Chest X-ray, AP view. Patient: 72 years old, sex M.
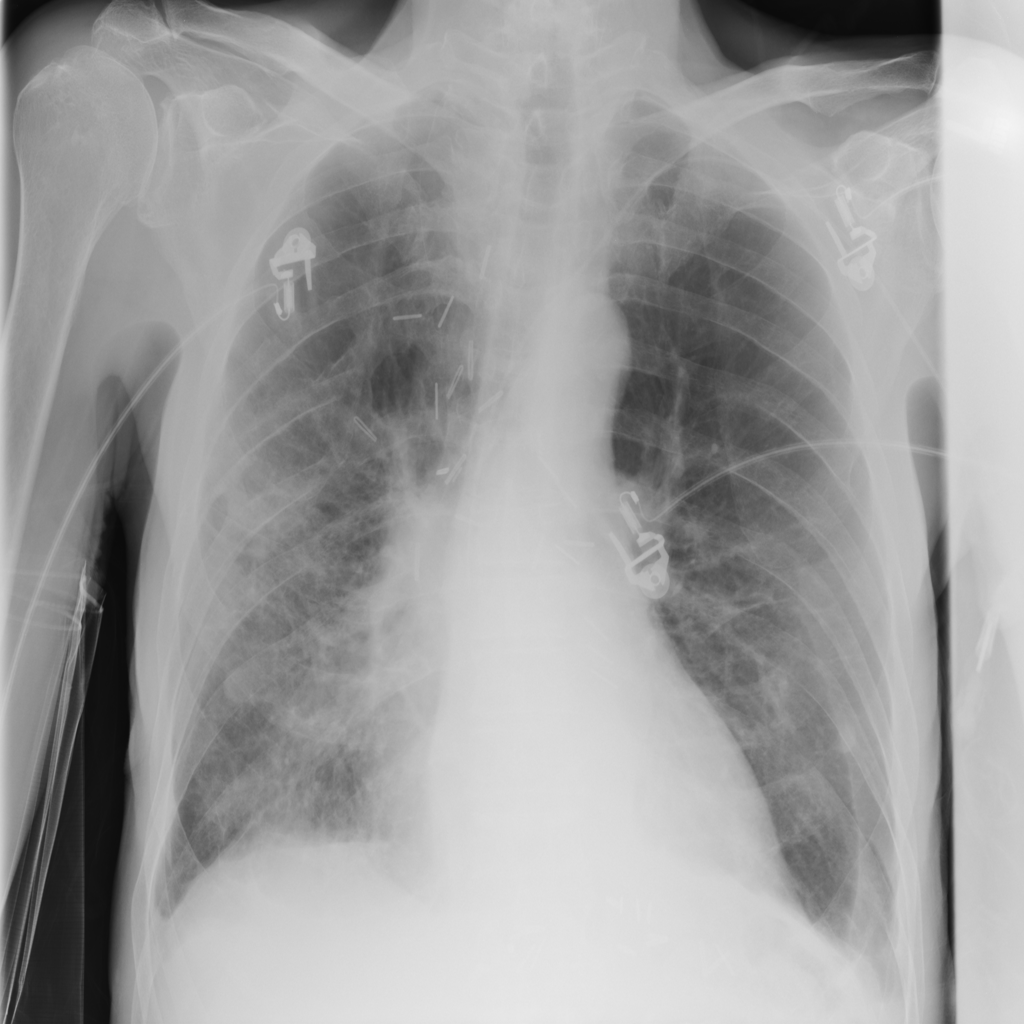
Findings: No Finding